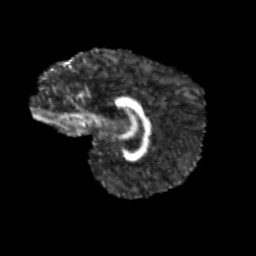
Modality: FA
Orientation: sagittal
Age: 13
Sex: female
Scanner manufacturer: siemens
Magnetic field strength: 3 T
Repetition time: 3.8 s
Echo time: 0.07 s